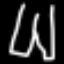
Label: pants